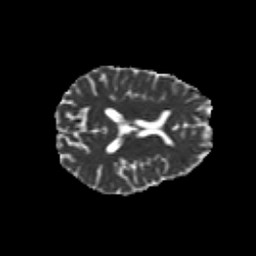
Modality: MD
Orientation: axial
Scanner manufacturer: siemens
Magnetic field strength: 3 T
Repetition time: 6.8 s
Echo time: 0.093 s